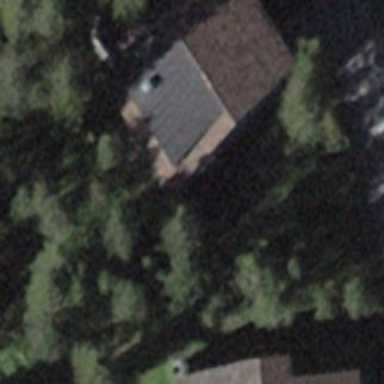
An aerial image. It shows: Building with tiled roof.